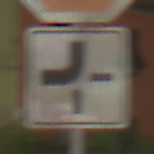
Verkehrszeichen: VerlaufVorfahrtsstrasse2
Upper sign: Stop
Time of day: Night
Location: Outdoor (Urban)
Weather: PartlyCloudy
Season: NotSpecified
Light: Artificial